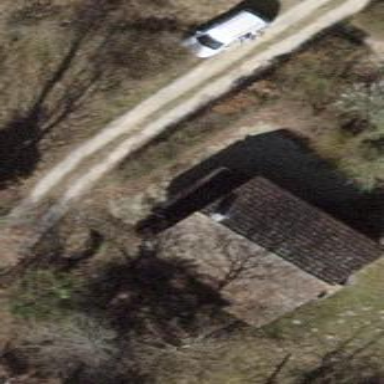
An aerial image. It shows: Simple and straightforward house.